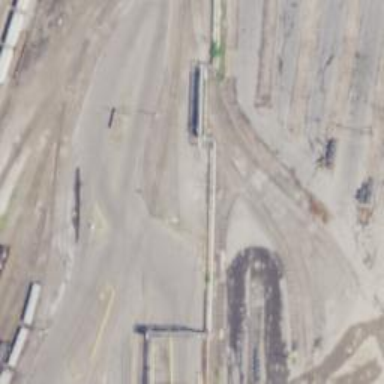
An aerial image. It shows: Rail spur service.